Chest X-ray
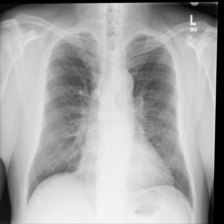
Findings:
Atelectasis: negative
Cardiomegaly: negative
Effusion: negative
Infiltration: negative
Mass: negative
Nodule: negative
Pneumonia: negative
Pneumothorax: negative
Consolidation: negative
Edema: negative
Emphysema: negative
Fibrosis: negative
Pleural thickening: negative
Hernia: negative